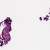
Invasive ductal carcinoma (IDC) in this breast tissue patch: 0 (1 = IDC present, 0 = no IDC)